Question: Hi my ListView's list items layout is as below: Also attaching Image that shows the output of this layout . In the above output image we can see the text present in 2nd line over laps with right aligned TextView. I want 3 dots to be placed at the end of Text with out overlap.
'''
<?xml version="1.0" encoding="utf-8"?>
<RelativeLayout xmlns:android="http://schemas.android.com/apk/res/android"
android:layout_width="match_parent"
android:layout_height="match_parent" >
<TextView
android:id="@+id/name"
android:layout_width="wrap_content"
android:layout_height="wrap_content"
android:layout_alignParentLeft="true"
android:layout_alignParentTop="true"
android:layout_marginLeft="15dp"
android:layout_marginTop="16dp"
android:text="Medium Text"
android:textAppearance="?android:attr/textAppearanceMedium" />
<TextView
android:id="@+id/sname"
android:layout_width="match_parent"
android:layout_height="wrap_content"
android:layout_alignLeft="@+id/name"
android:layout_below="@+id/name"
android:layout_marginTop="15dp"
android:text="Large Text"
android:textAppearance="?android:attr/textAppearanceLarge" />
<TextView
android:id="@+id/abbr"
android:layout_width="wrap_content"
android:layout_height="wrap_content"
android:layout_alignBottom="@+id/sname"
android:layout_alignParentRight="true"
android:layout_marginRight="15dp"
android:text="Small Text"
android:textAppearance="?android:attr/textAppearanceSmall" />
</RelativeLayout>
'''
Can anyone help me in solving this issue ?
Thanks in Adavnce
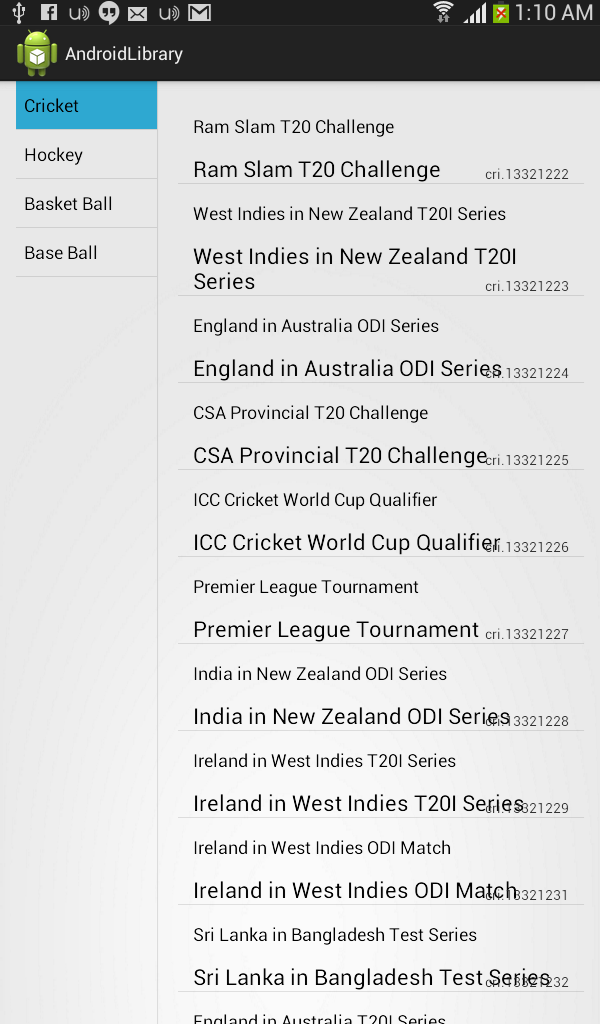
Answer: Just add these layout attributes for your TextView
'''
android:ellipsize="end"
android:maxLines="1"
'''
This tells android you want your textview to be ellipsized at the end (add the 3 dots to the end of the text) and that you don't want your text to wrap to the next line (by setting the max lines).
The only thing you would need to then is make sure your TextViews don't overlap (the cri... portion). There are a number of ways to do this.
1. Move your abbr TextView to above your other TextViews and add android:layout_toLeftOf="@id/abbr" to your non-abbr TextViews
2. Redo your layout in general to make sure there is no overlap, using LinearLayouts would help achieve this with the benefit of things like weight.
3. Dynamically setting your widths once you know your window size.